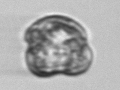
Label: Karenia